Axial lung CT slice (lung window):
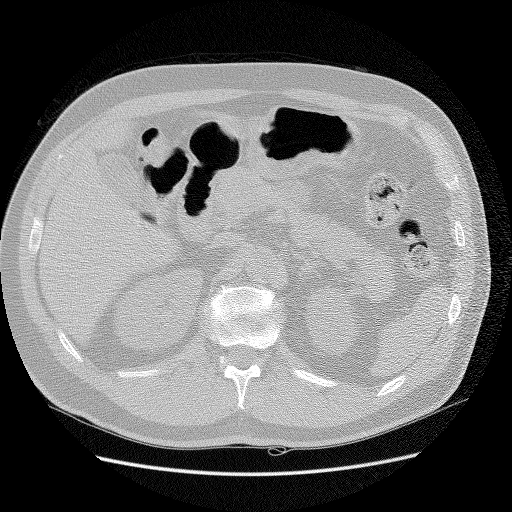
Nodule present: no